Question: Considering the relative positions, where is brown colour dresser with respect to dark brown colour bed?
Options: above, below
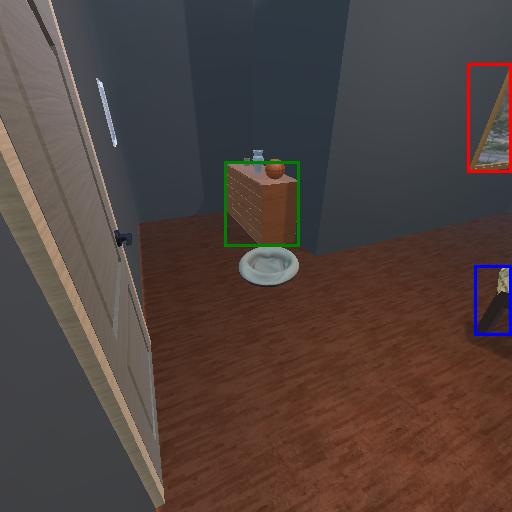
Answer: above